Question:
I'm using a Dockpanel as my main panel for my layout. The toolbar on top is set to top, while the side panel is set to left. The documentviewer is set to fill by LastChildFill.
The problem is that the height of the scrollviewer doesn't scale as the window resizes. Only the documentviewer does. It seems to only scale as the child content increases. I'm trying to mimic Google Chrome's Print layout. When the children does not overflow the window then there is no scrollbar but if it's less than the window, the scrollbars would fill up the window.
Here's the code:
'''
<ToolBar Width="Auto" Height="35" DockPanel.Dock="Top" VerticalAlignment="Top" HorizontalAlignment="Stretch" Panel.ZIndex="10" Background="White">
<StackPanel Margin="5,0,0,0" Orientation="Horizontal">
<Button Content="New" Style="{StaticResource MenuItem}"/>
<Button Content="Save" Style="{StaticResource MenuItem}"/>
<Button Content="Print" Style="{StaticResource MenuItem}"/>
<Button Content="Delete" Style="{StaticResource MenuItem}"/>
<Button Content="Export" Style="{StaticResource MenuItem}"/>
<Border Style="{StaticResource SeparatorStyle}"/>
<Button Content="Burn DVD" Style="{StaticResource MenuItem}"/>
<Button Content="Open Folder" Style="{StaticResource MenuItem}"/>
<Border Style="{StaticResource SeparatorStyle}"/>
<Button Content="Next Patient" Style="{StaticResource MenuItem}"/>
</StackPanel>
</ToolBar>
<ScrollViewer Background="White" x:Name="SidePanel" HorizontalAlignment="Left" Margin="0" VerticalAlignment="Top" Width="400" DockPanel.Dock="Left" Panel.ZIndex="2" Padding="10">
<StackPanel>
<StackPanel.Resources>
<Style TargetType="{x:Type TextBox}">
<Setter Property="Margin" Value="0,10,0,0"/>
</Style>
</StackPanel.Resources>
<Label Content="Patient Report" Style="{StaticResource SidePanel_H1}" />
<Rectangle Style="{StaticResource SidePanel_HR}" />
<TextBox Text="DATA"/>
<TextBox Text="DATA"/>
<TextBox Text="DATA"/>
<TextBox Text="DATA"/>
<TextBox Text="DATA"/>
<TextBox Text="DATA"/>
<TextBox Text="DATA"/>
<TextBox Text="DATA"/>
<TextBox Text="DATA"/>
<TextBox Text="DATA"/>
<TextBox Text="DATA"/>
<TextBox Text="DATA"/>
<TextBox Text="DATA"/>
<TextBox Text="DATA"/>
<TextBox Text="DATA"/>
</StackPanel>
</ScrollViewer>
<Rectangle Height="Auto" Width="2" DockPanel.Dock="Left" Fill="#FFA0A0A0"/>
<DocumentViewer x:Name="dv1" AllowDrop="False" Cursor="Hand" Loaded="dv1_Loaded" MinWidth="600">
<FixedDocument Focusable="False" x:Name="FD">
</FixedDocument>
</DocumentViewer>
</DockPanel>
'''
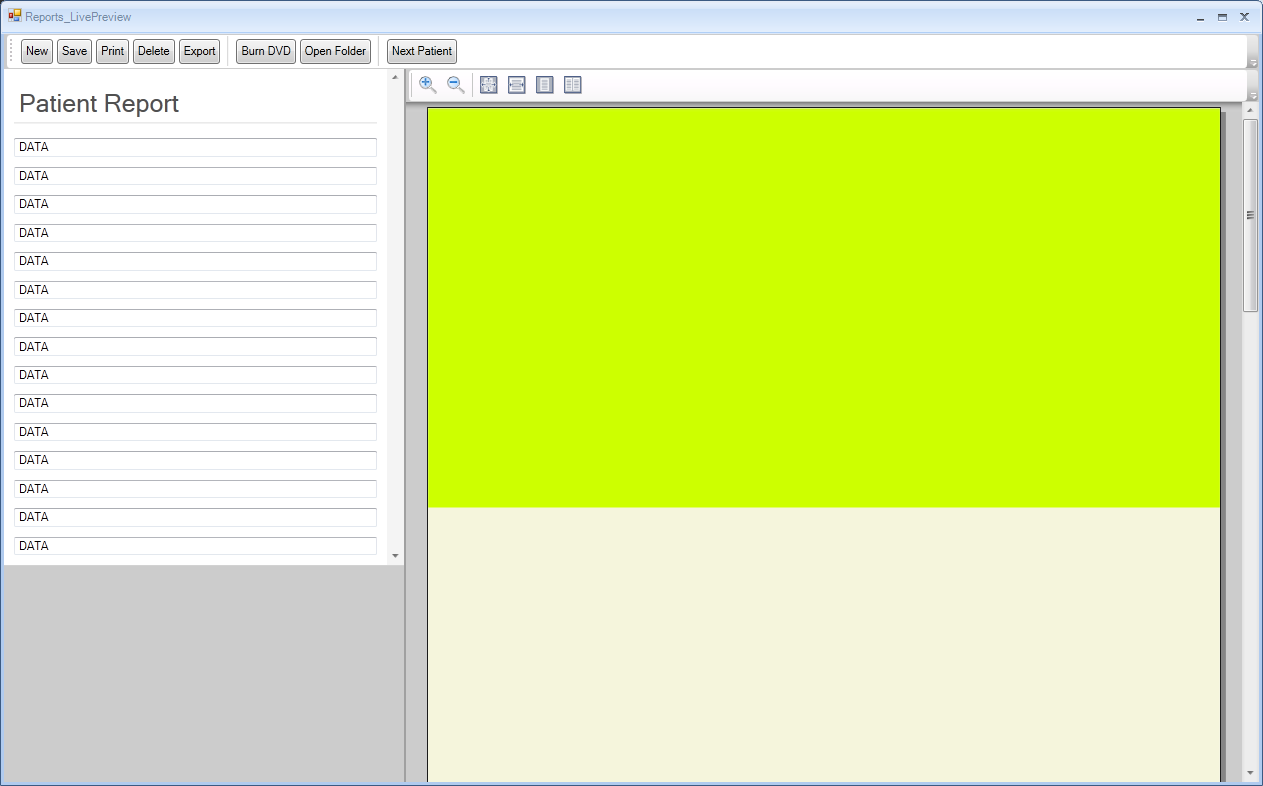
Answer: Set 'VerticalAlignment="Stretch"' or remove the attribute and you'll be fine.
'DockPanel' affects only one direction for docked children. In your case, it's horizontal.